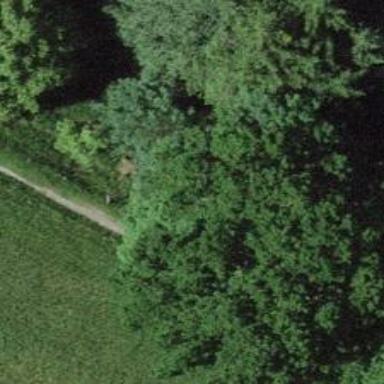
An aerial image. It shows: Bench.